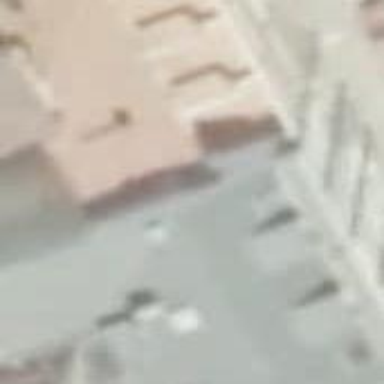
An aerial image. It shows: Part of building.